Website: bh-photo
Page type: store-pickup
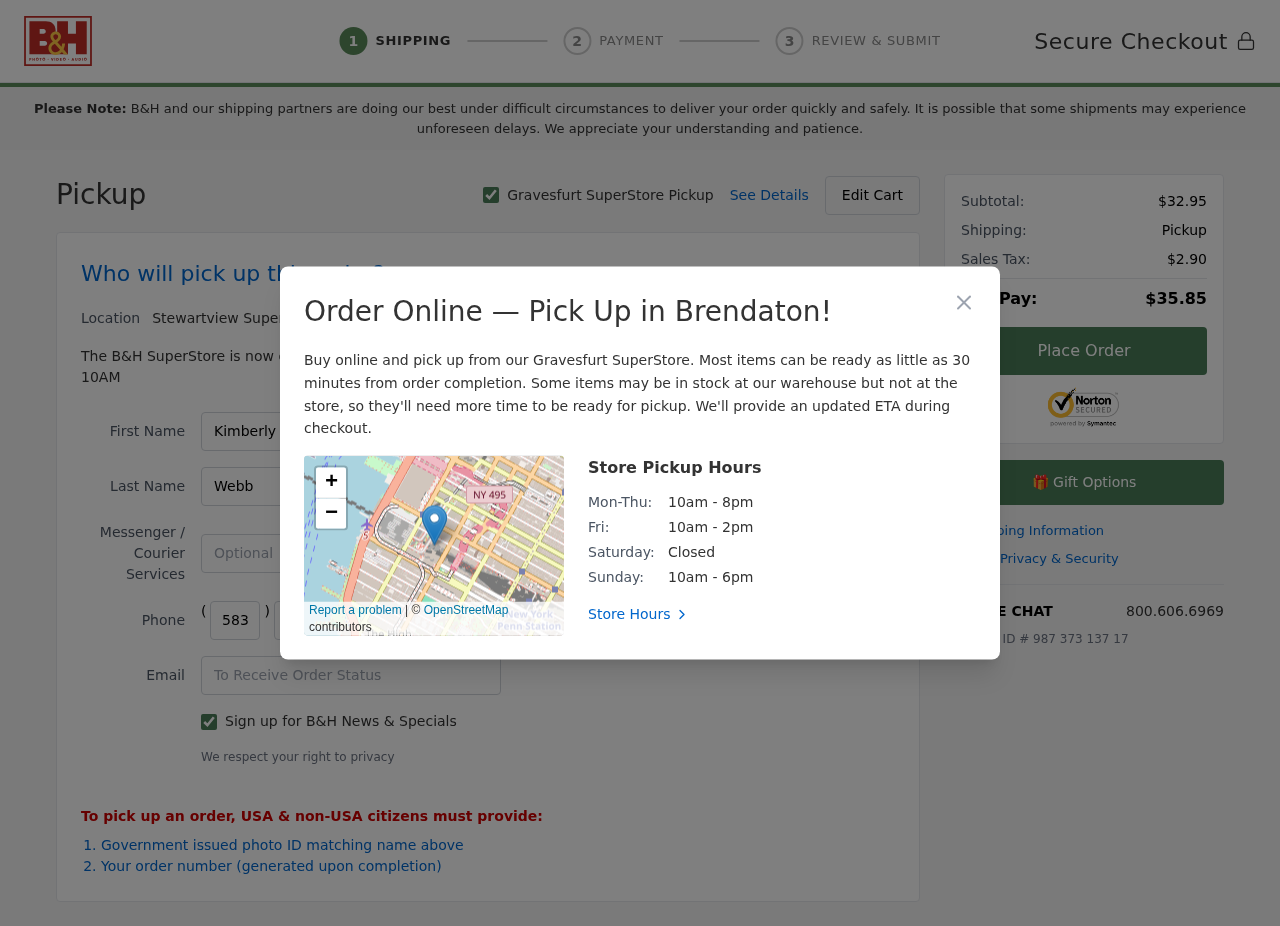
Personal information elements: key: PII_CITY
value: Gravesfurt
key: PII_CITY2
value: Stewartview
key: PII_CITY3
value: Brendaton
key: PII_EMAIL
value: kimberlywebb@yahoo.com
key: PII_FIRSTNAME
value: Kimberly
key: PII_LASTNAME
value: Webb
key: PII_PHONE_AREA
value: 583
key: PII_PHONE_PREFIX
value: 650
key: PII_PHONE_SUFFIX
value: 5970
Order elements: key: ORDER_SUBTOTAL
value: $32.95
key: ORDER_TAX
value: $2.90
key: ORDER_TOTAL
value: $35.85
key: ORDER_ID
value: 987 373 137 17